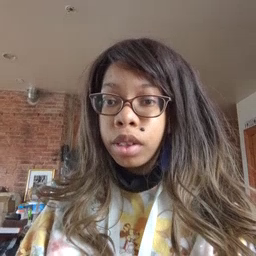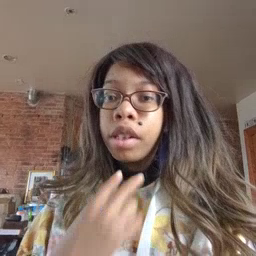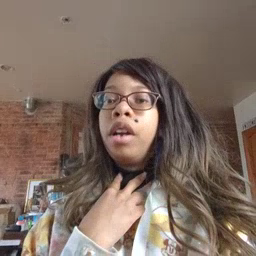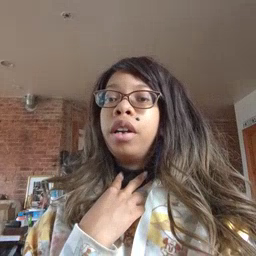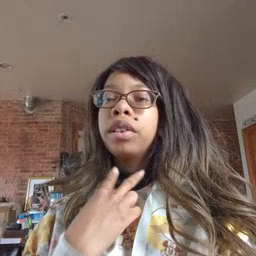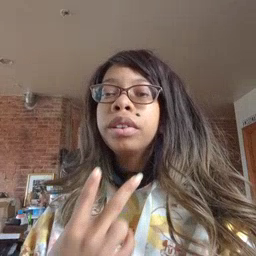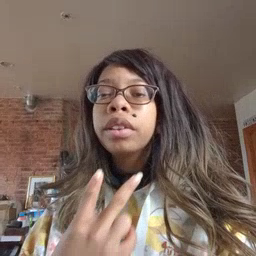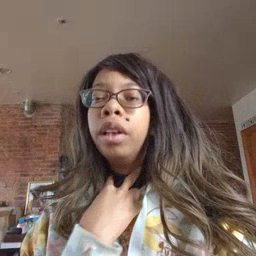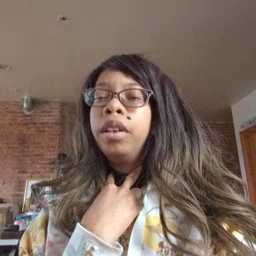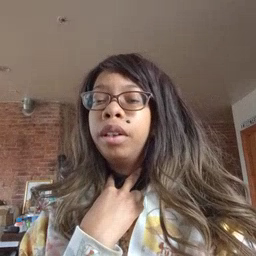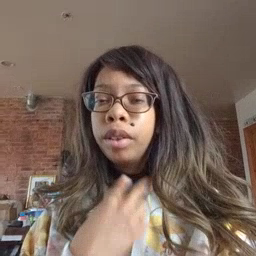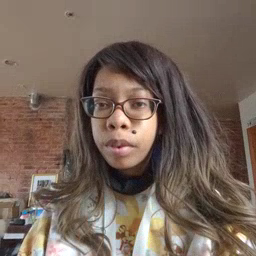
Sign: stuck